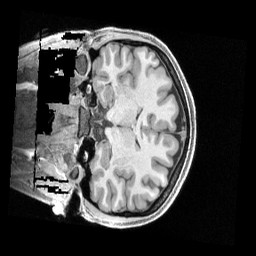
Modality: T1w
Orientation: coronal
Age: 23
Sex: female
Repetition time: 2.4 s
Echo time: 0.00222 s